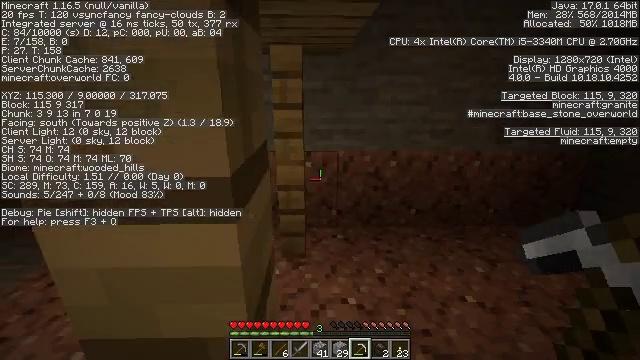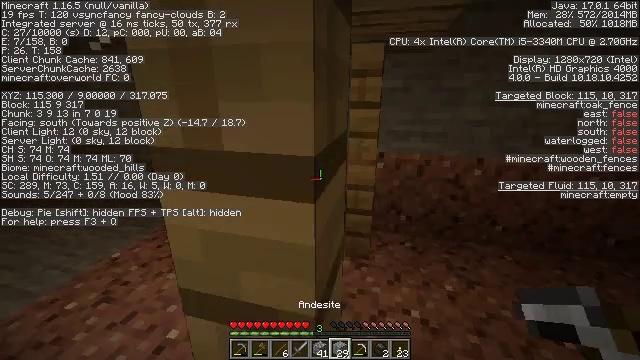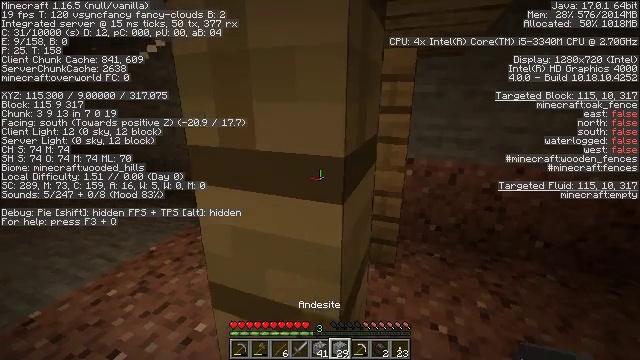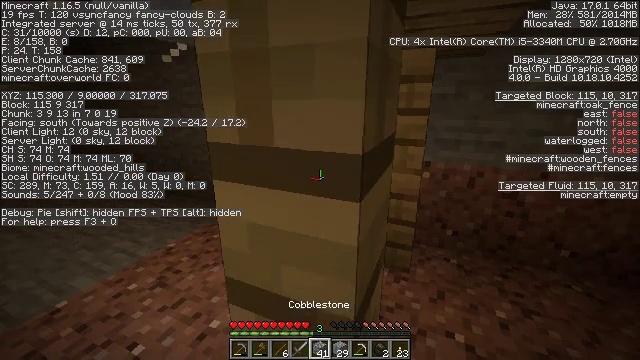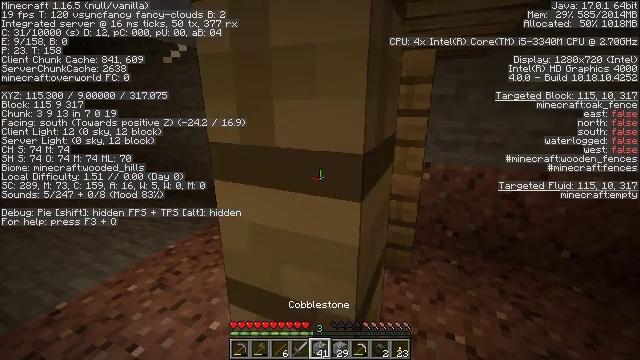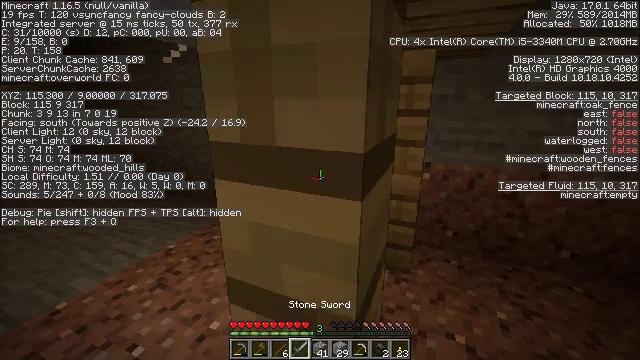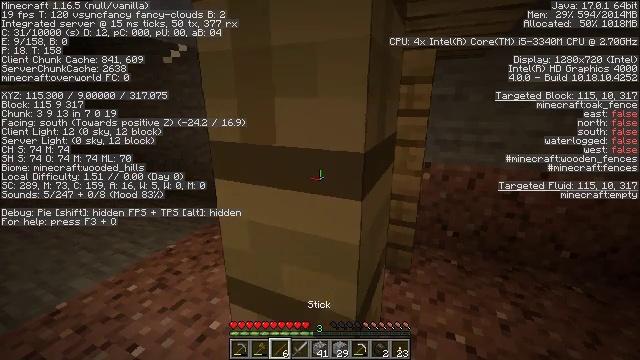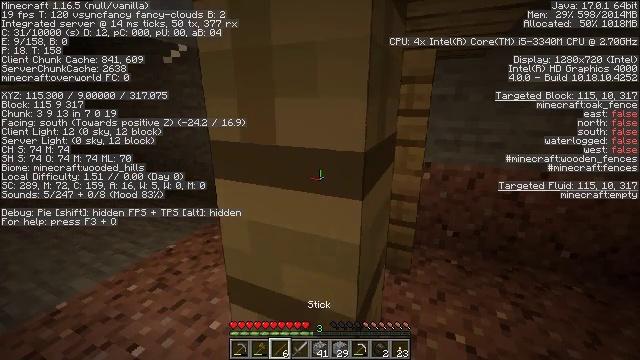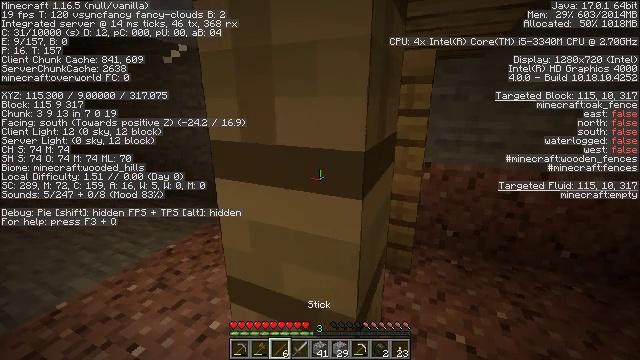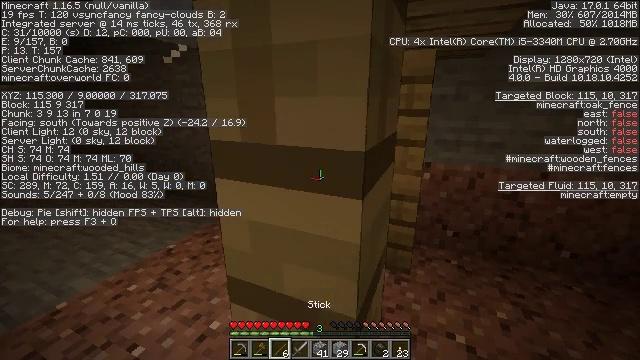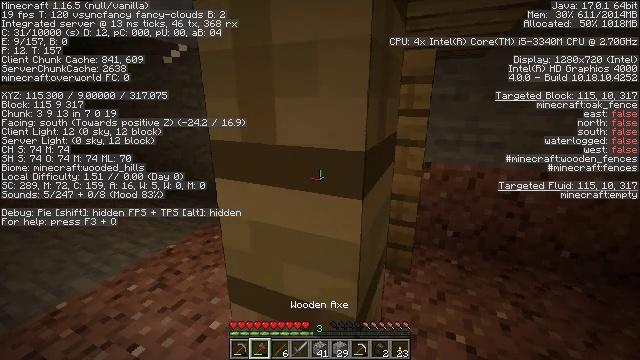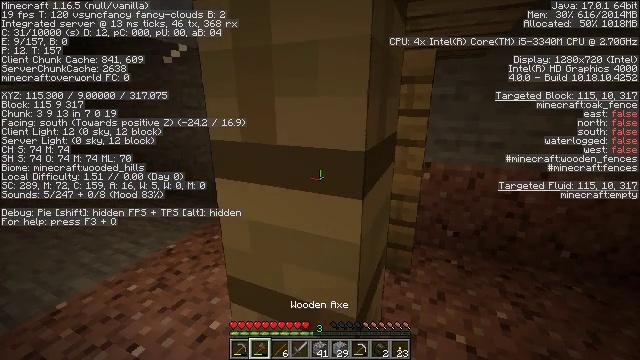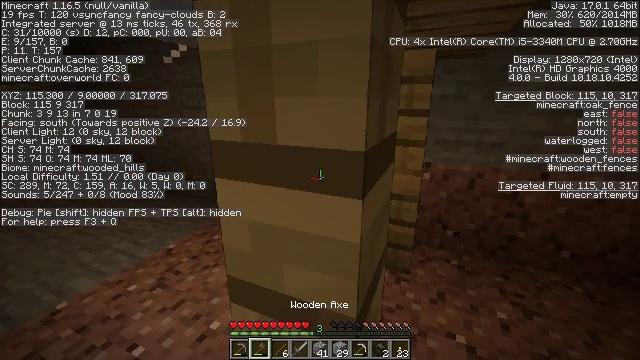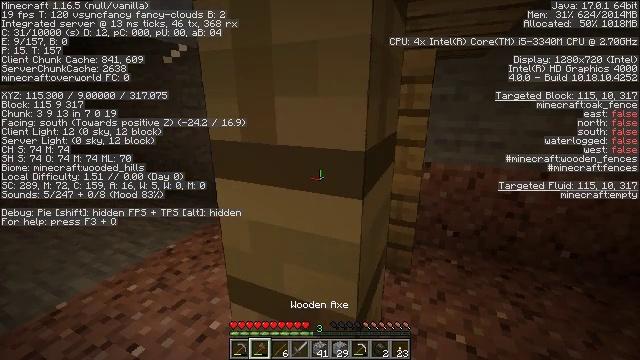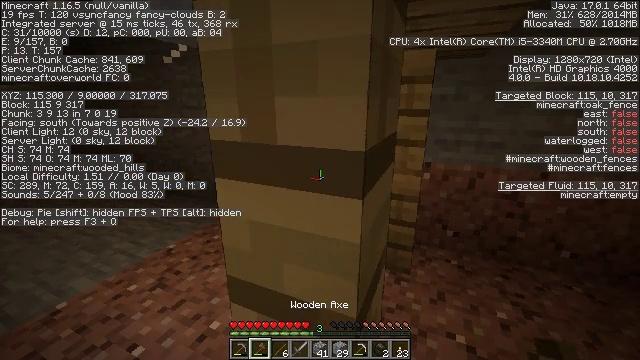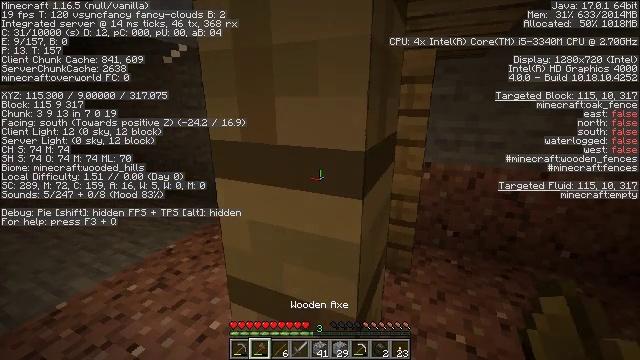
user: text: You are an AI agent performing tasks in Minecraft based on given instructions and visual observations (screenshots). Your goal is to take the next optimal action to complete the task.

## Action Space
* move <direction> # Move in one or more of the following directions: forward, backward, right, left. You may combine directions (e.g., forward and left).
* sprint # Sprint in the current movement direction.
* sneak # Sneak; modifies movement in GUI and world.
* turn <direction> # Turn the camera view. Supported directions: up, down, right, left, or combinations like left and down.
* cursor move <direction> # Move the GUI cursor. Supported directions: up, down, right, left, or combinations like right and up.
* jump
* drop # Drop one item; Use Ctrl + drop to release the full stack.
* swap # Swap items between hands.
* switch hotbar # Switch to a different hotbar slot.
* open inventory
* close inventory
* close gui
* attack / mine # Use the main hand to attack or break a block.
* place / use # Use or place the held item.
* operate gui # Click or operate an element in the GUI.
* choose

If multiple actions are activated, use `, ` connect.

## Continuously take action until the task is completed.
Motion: motion action
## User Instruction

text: Remove the oak fence from its place.
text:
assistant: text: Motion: turn left
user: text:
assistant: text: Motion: turn left and up
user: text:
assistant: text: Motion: turn left
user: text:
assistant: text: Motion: no_op
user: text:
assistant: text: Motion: no_op
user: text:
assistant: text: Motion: no_op
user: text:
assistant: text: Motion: no_op
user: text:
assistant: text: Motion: no_op
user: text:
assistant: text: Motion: no_op
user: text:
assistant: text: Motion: no_op
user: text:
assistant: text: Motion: no_op
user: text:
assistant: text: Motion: no_op
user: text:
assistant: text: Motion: no_op
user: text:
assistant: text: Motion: no_op
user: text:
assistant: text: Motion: no_op
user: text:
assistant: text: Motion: no_op
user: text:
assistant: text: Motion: no_op
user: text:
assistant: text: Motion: attack / mine
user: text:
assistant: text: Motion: attack / mine
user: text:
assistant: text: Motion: attack / mine
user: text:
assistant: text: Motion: attack / mine
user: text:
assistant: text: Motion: attack / mine
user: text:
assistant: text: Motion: attack / mine
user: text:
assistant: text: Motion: attack / mine
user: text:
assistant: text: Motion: attack / mine
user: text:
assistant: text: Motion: attack / mine
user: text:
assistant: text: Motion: attack / mine
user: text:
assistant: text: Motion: attack / mine
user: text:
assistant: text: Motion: attack / mine
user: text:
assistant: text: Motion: attack / mine